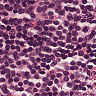
Metastatic tissue present: no